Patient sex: M
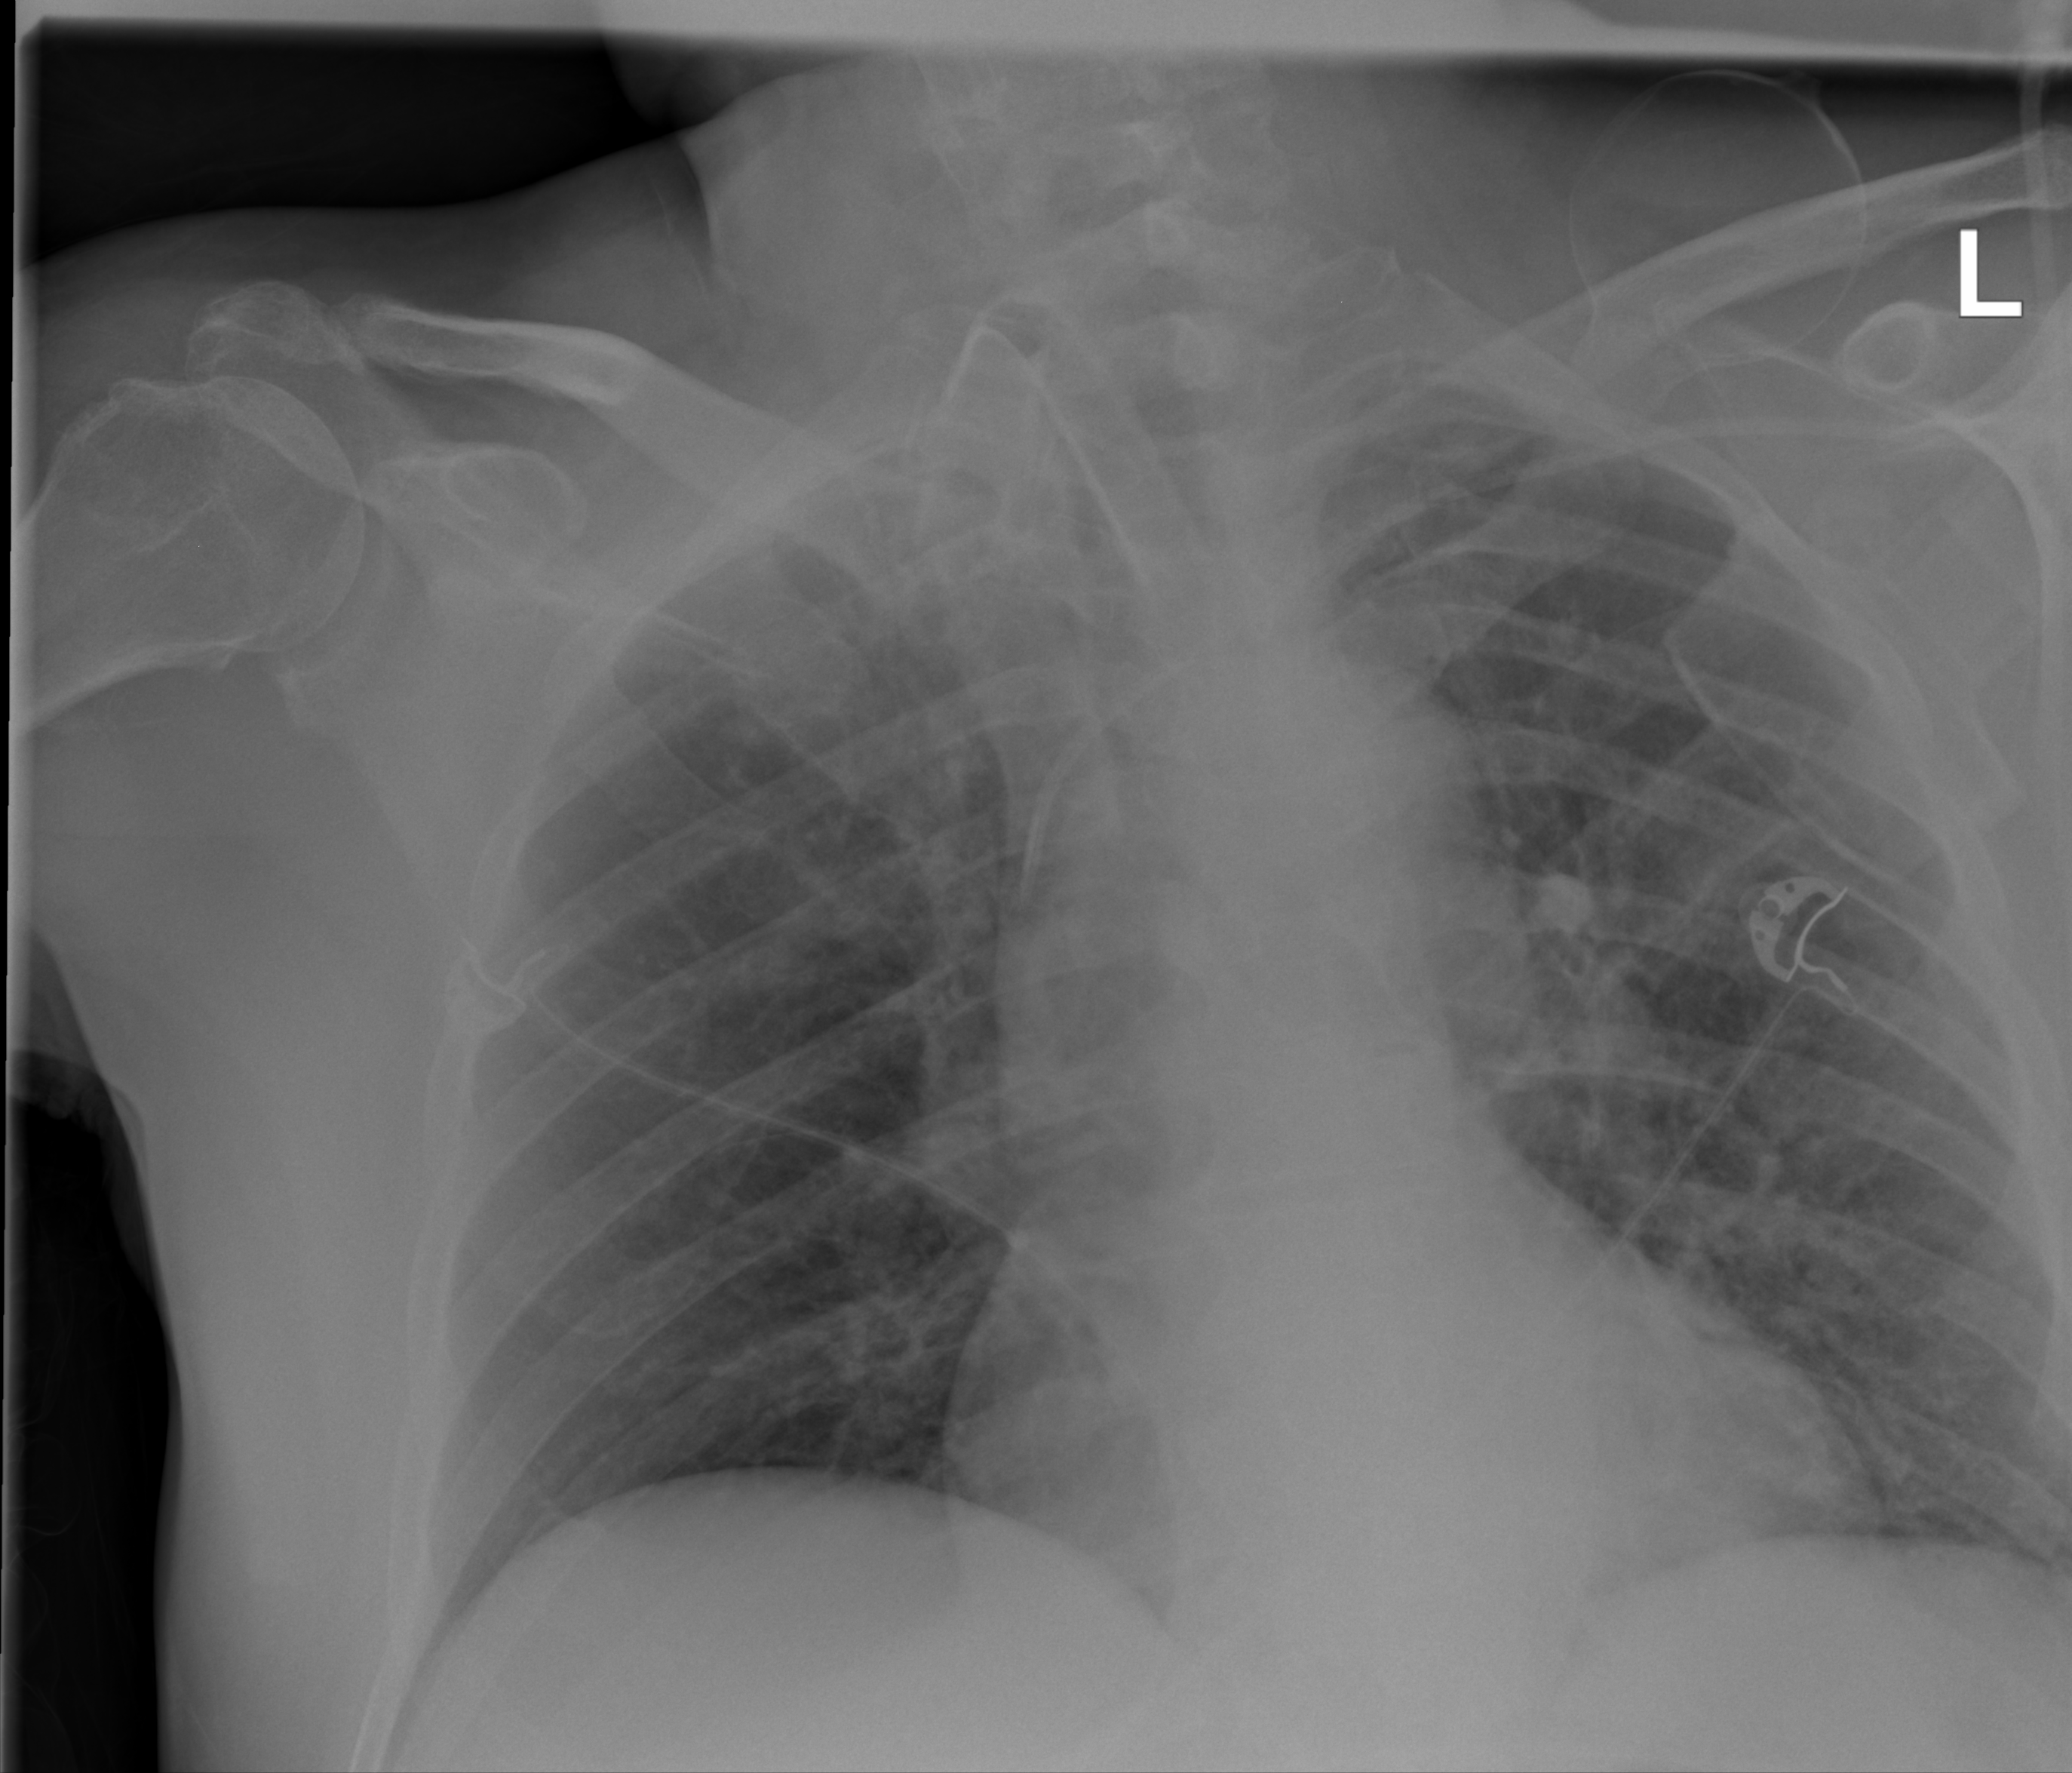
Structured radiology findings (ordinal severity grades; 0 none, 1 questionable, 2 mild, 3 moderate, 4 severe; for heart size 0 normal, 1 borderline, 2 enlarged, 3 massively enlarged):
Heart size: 0
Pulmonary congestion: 2
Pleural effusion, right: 0
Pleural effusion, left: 0
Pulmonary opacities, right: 0
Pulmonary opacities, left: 0
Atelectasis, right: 0
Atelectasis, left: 1